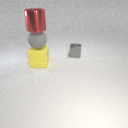
large gray rubber sphere above large yellow rubber cube